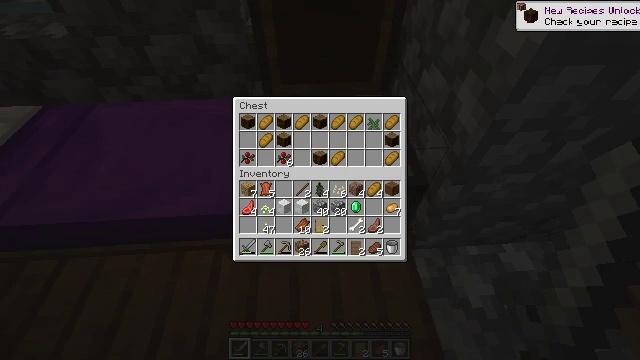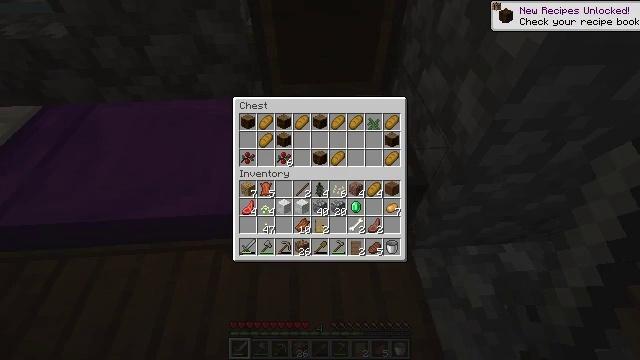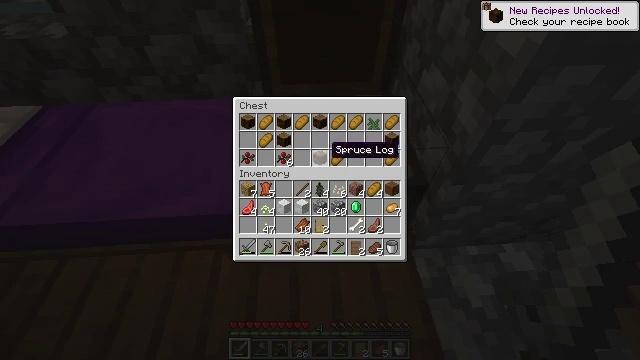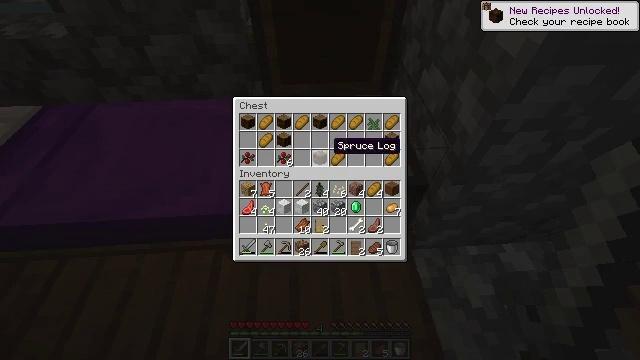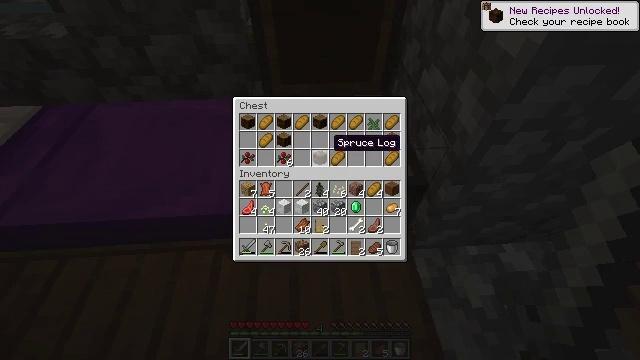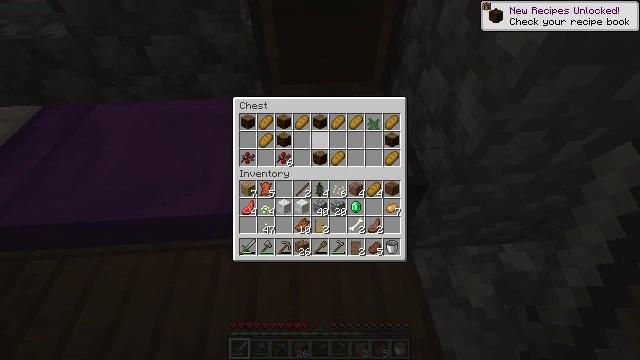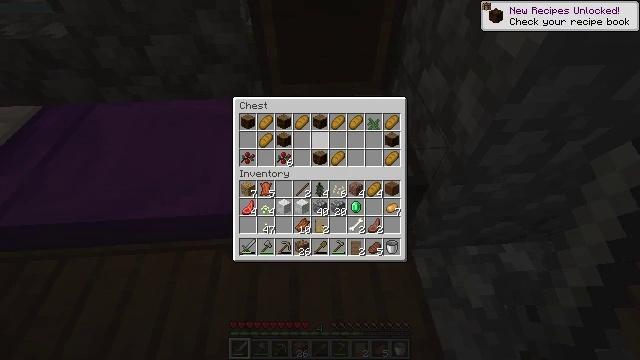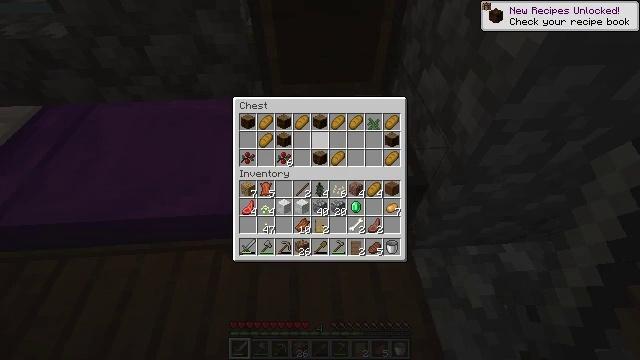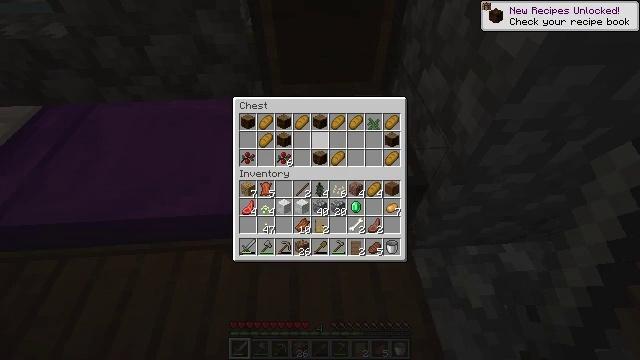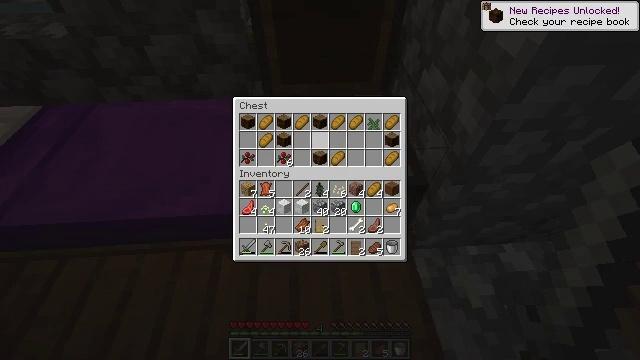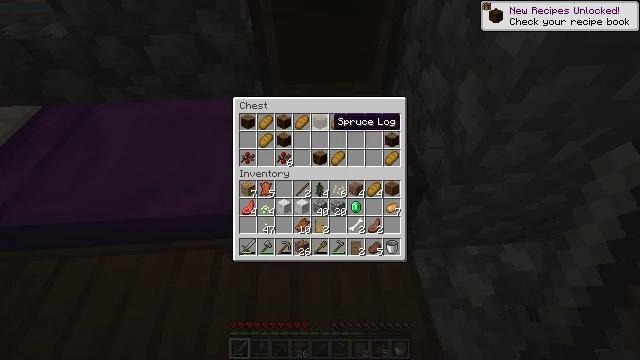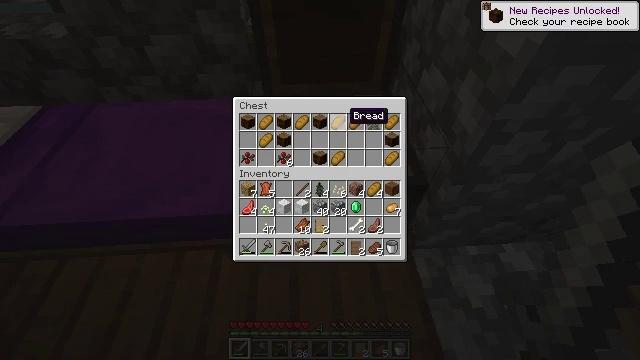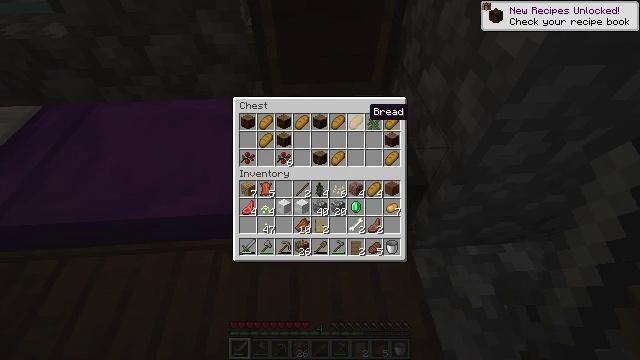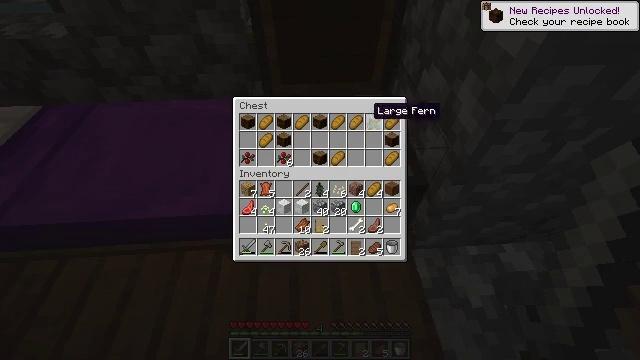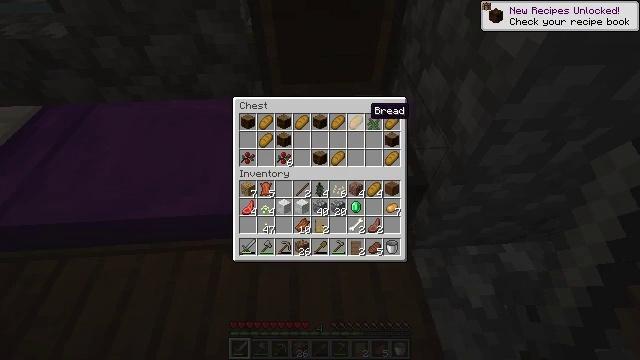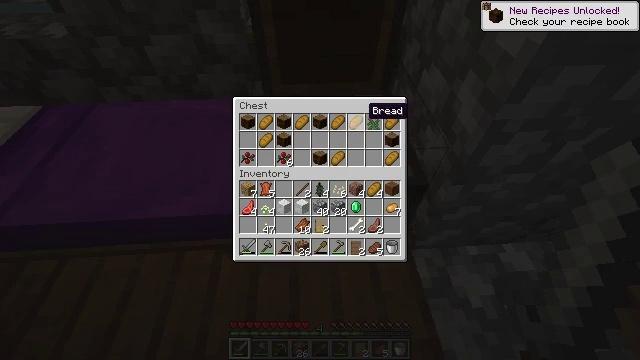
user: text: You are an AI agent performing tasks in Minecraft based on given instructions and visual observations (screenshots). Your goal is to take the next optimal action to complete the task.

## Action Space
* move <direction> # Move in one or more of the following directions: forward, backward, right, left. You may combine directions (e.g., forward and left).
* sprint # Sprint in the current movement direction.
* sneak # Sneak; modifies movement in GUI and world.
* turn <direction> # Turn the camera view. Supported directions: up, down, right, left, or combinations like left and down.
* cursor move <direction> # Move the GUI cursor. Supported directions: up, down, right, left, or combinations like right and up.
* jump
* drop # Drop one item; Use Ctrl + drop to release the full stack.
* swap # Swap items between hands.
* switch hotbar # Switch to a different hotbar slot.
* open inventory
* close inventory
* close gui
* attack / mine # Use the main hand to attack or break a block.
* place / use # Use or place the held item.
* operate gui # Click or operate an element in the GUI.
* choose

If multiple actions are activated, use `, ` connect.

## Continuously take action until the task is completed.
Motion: motion action
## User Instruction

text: Attack the spruce door to gather it.
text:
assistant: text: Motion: cursor move up
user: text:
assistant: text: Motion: cursor move up
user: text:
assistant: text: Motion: no_op
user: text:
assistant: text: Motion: no_op
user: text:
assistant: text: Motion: no_op
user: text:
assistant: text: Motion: no_op
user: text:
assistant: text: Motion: no_op
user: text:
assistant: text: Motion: no_op
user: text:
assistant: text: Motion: no_op
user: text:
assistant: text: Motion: cursor move up
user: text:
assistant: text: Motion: cursor move right
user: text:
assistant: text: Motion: cursor move right
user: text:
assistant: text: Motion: no_op
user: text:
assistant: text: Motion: no_op
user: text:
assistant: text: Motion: no_op
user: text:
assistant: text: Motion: no_op
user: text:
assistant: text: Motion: no_op
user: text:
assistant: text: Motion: no_op
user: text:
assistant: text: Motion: no_op
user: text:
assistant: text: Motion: no_op
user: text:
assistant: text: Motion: no_op
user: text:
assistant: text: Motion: operate gui
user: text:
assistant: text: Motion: operate gui
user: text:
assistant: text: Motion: operate gui
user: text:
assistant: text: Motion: no_op
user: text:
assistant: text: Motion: no_op
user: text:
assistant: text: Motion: cursor move down
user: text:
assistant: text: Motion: cursor move down
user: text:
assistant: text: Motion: cursor move down
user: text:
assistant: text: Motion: cursor move down